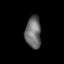
Tissue: lung
Cell type: Fibroblasts
Senescence score: 0.6643
Nuclear area (px): 493
Mean DAPI intensity: 108.911